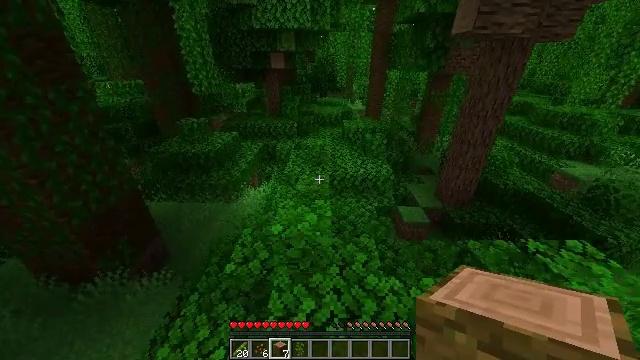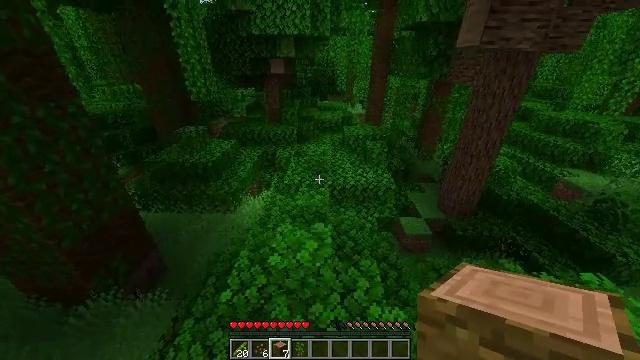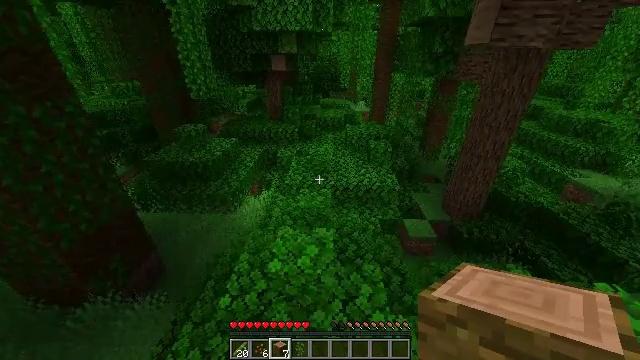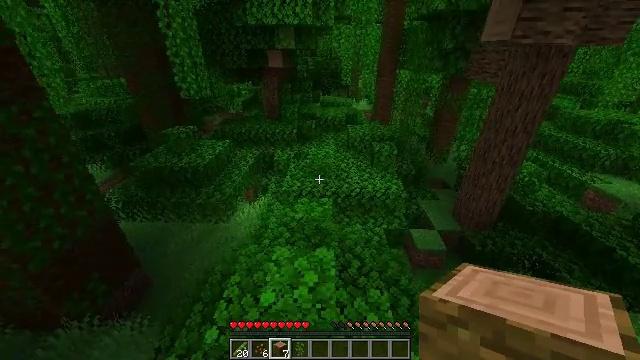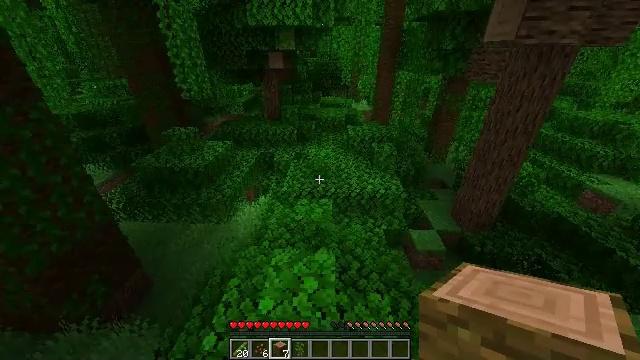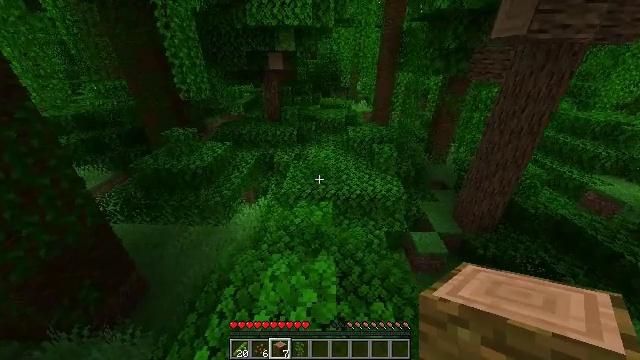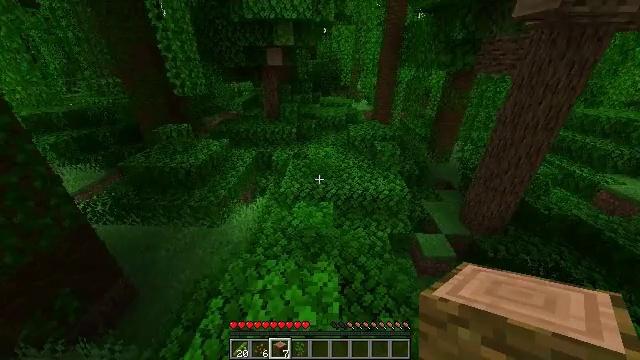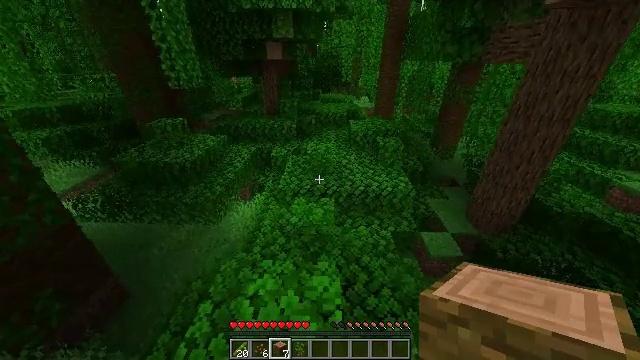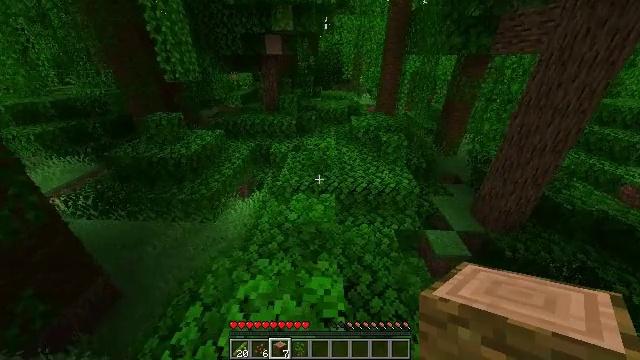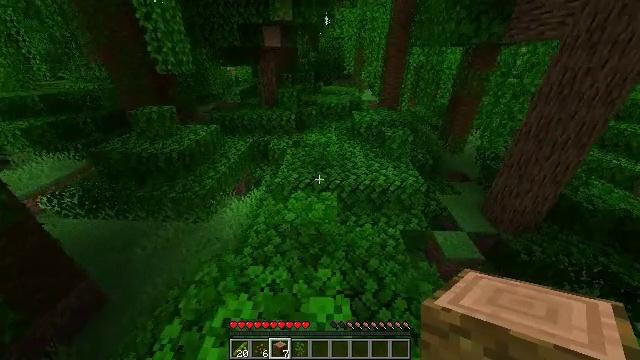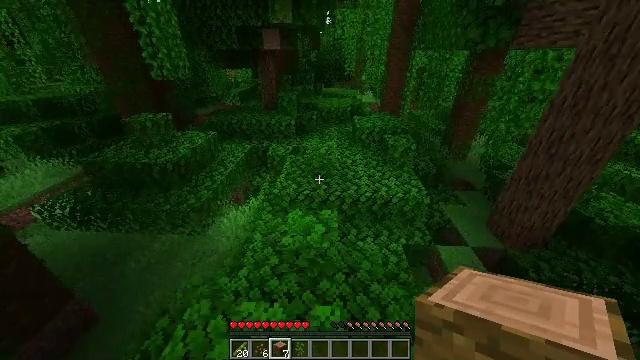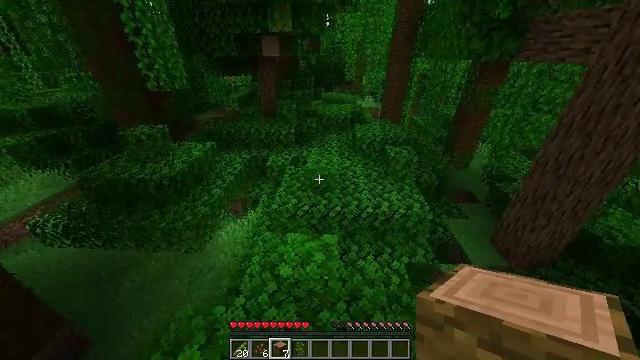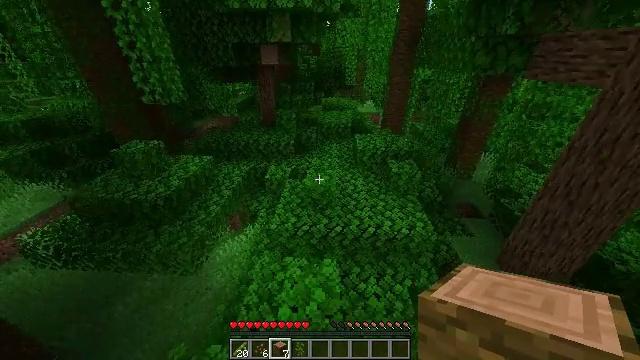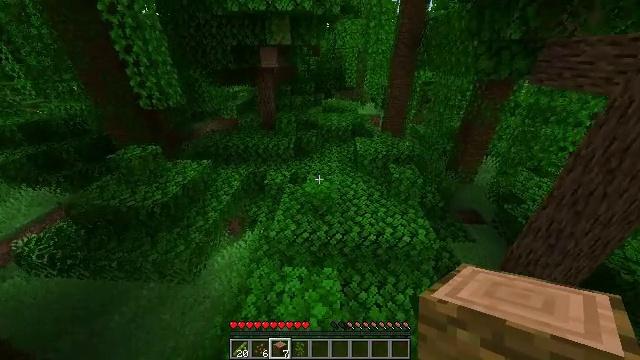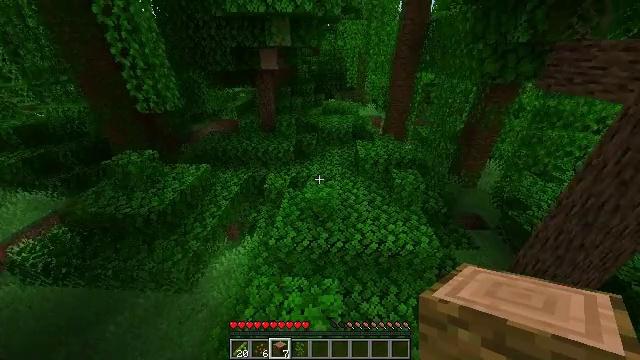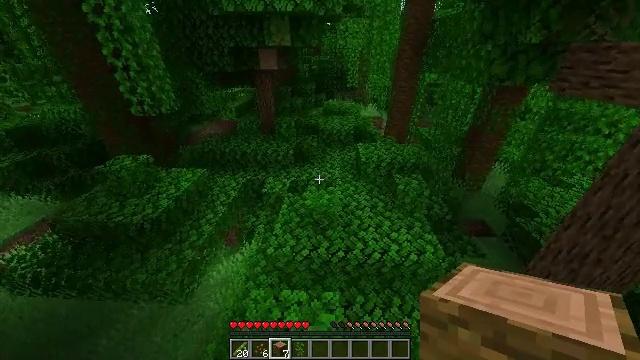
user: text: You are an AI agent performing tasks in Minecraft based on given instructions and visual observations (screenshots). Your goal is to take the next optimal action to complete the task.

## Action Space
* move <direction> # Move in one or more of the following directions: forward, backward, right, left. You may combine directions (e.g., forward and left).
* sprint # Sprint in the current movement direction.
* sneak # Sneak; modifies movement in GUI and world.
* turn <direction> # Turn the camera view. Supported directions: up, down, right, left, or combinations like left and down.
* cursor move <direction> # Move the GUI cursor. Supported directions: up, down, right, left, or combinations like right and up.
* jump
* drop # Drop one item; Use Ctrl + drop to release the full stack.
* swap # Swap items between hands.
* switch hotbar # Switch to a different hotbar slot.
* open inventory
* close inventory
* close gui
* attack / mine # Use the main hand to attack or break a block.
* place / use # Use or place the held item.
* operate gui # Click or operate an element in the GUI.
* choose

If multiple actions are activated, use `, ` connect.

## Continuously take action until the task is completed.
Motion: motion action
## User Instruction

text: Get cocoa by attacking the pod.
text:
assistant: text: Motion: move forward, sprint, jump
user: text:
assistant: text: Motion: move forward, sprint, jump
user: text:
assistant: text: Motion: move forward, jump
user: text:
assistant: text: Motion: move forward, jump
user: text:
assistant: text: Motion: move forward, jump
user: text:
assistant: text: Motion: move forward, jump
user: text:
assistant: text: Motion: move forward, jump
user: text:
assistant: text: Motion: move forward, jump
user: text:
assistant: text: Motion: move forward, jump
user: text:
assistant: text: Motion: move forward, sprint, jump
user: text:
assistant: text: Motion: move forward, sprint, jump
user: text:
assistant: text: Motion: move forward, sprint, jump
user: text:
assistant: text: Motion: move forward, sprint, jump
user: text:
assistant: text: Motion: move forward, jump
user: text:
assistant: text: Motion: move forward, jump
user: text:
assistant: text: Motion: move forward, jump
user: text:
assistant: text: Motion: move forward, jump
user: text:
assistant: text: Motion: move forward, jump
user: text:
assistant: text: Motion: move forward, jump
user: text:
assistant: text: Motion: move forward, jump
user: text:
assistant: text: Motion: move forward, jump
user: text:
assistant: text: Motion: move forward, sprint, jump
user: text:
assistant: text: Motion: move forward, sprint, jump
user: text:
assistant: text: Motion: move forward, sprint, jump
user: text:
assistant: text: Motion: move forward, sprint, jump
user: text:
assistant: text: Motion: move forward, sprint, jump
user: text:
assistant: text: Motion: move forward, jump
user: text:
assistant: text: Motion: move forward, turn right, jump
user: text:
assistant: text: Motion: move forward, turn right, jump
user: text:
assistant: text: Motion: move forward, turn right, jump